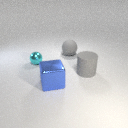
large gray rubber sphere to the left of large gray rubber cylinder